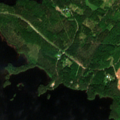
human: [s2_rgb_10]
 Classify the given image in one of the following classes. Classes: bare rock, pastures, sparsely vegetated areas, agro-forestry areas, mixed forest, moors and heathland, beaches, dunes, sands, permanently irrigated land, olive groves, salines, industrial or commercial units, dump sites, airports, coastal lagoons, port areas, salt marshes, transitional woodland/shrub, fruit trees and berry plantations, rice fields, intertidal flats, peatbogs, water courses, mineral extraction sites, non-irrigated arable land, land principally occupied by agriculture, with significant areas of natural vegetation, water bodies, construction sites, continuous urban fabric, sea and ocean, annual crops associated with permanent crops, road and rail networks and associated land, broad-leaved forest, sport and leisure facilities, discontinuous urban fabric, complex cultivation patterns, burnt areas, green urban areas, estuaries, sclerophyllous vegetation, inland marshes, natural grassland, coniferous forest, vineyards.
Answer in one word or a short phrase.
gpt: broad-leaved forest, mixed forest, water bodies